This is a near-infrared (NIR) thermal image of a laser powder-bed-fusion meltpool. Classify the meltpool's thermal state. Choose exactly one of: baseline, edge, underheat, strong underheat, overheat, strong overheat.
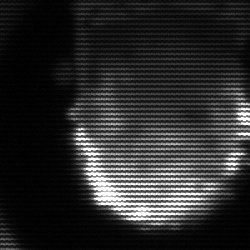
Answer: baseline